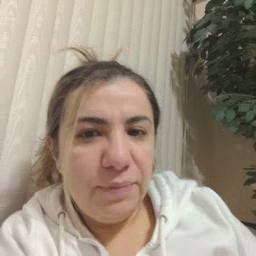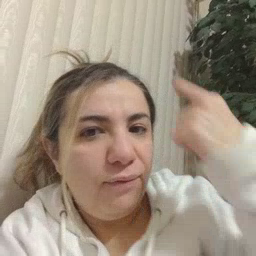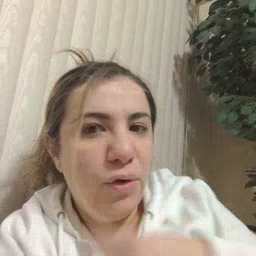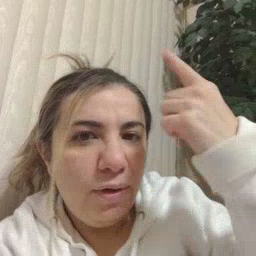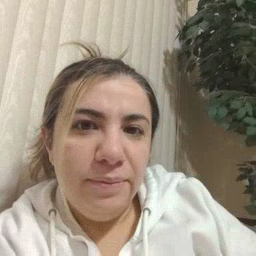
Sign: face